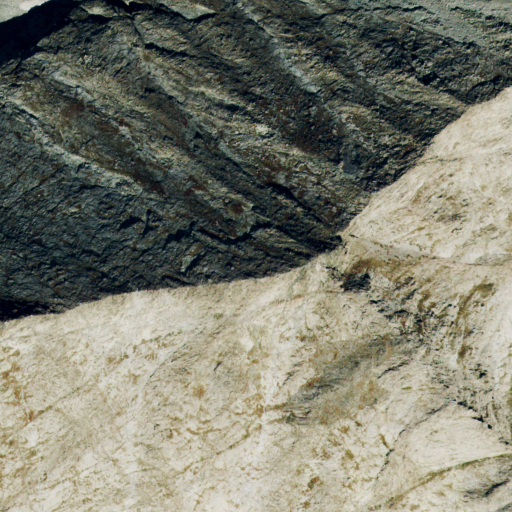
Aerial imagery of mountain in Colorado named Cleveland Peak containing shrub, grassland, and barren land